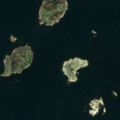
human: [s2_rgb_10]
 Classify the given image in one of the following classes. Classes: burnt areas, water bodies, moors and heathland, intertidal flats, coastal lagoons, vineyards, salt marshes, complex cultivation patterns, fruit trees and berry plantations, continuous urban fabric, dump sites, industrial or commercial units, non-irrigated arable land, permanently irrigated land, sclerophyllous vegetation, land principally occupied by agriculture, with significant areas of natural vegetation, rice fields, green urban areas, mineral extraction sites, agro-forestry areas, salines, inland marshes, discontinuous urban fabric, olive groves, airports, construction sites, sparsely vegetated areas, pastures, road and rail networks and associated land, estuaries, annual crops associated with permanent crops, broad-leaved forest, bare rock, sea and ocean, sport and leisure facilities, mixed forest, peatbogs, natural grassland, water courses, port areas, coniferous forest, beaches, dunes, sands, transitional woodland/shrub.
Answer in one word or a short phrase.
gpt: sea and ocean